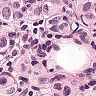
Metastatic tissue present: yes